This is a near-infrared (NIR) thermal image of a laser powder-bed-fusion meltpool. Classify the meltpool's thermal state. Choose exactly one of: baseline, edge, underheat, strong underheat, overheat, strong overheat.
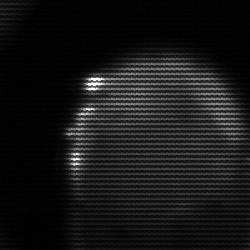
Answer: edge